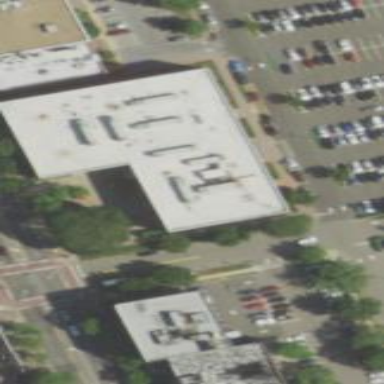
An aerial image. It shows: Commercial building.